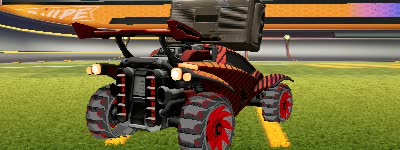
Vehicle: octane